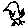
Label: bird